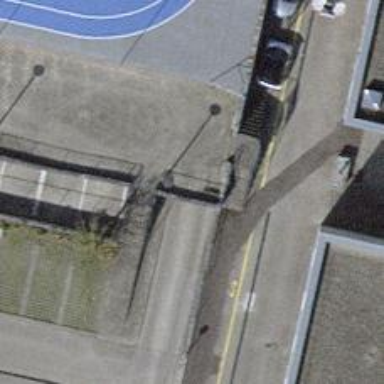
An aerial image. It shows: Parking entrance.